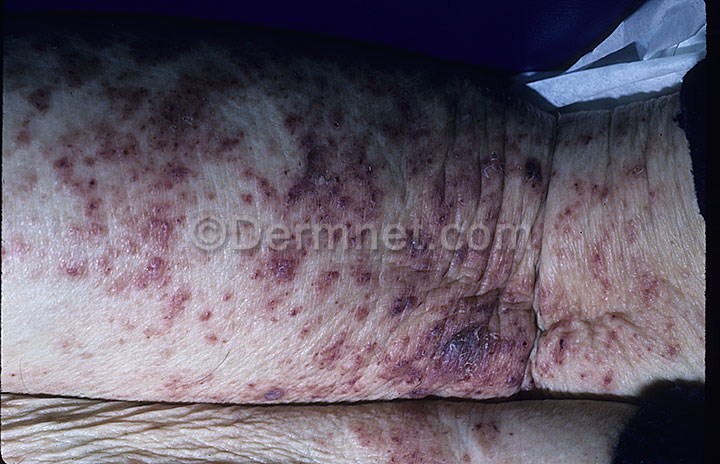
Disease: Exanthems and Drug Eruptions